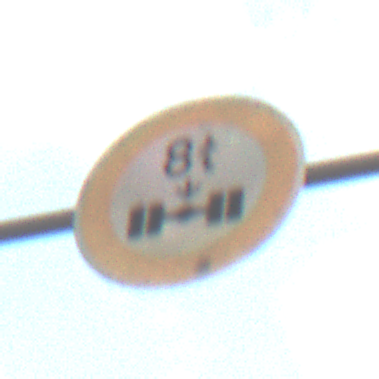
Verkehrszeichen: TatsaechlicheAchslast
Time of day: MorningAfternoon
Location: Outdoor (Suburban)
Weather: Overcast
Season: NotSpecified
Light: Natural